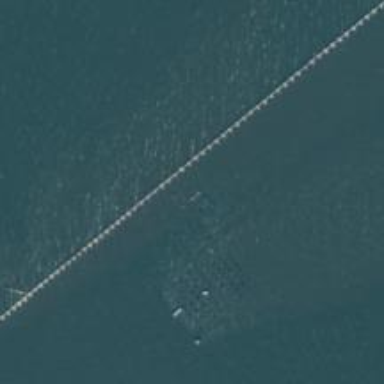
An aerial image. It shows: Breakwater structure.